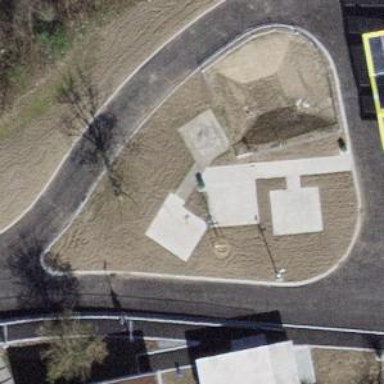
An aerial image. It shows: Picnic table located in leisure land area.